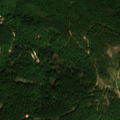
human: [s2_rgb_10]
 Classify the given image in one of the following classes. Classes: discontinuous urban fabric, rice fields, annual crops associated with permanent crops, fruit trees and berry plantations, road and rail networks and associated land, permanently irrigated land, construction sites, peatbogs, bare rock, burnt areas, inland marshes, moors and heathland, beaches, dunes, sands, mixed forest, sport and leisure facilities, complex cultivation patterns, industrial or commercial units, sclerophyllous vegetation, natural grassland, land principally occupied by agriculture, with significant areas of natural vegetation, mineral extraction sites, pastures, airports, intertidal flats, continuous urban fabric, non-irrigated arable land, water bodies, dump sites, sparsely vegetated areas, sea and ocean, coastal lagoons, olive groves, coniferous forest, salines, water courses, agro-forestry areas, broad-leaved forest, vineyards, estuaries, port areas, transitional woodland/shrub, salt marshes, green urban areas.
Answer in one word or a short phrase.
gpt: broad-leaved forest